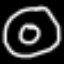
Label: donut